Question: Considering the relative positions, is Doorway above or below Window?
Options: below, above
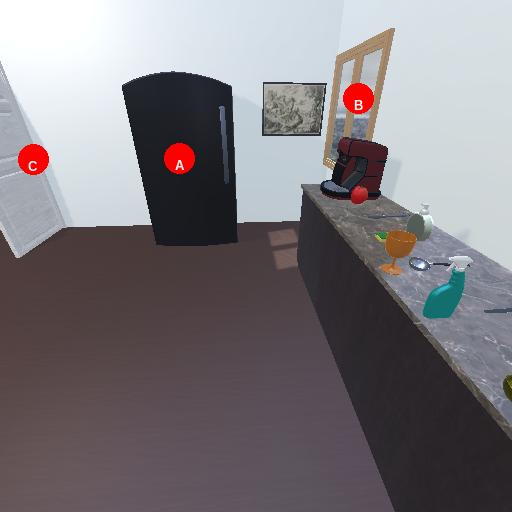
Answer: below